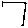
Label: square